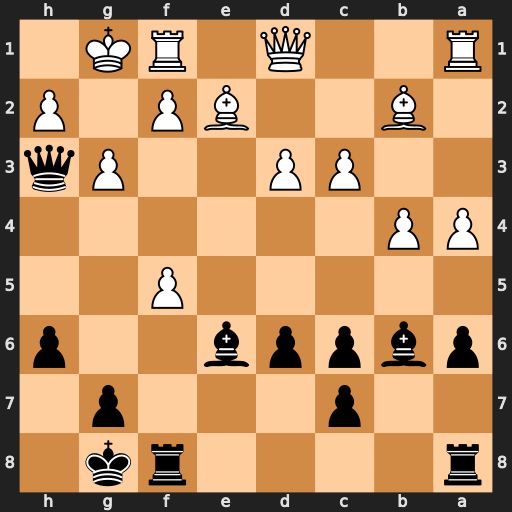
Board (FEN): r4rk1/2p3p1/pbppb2p/5P2/PP6/2PP2Pq/1B2BP1P/R2Q1RK1
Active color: b
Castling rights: -
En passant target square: -
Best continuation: Bd5 Bf3 Rxf5